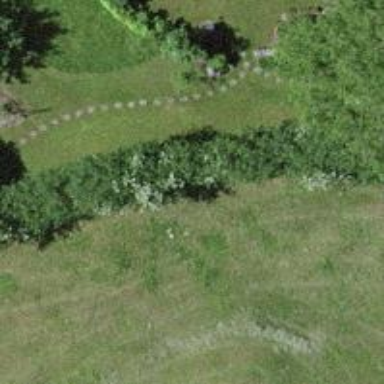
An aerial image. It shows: Dry stone wall barrier.